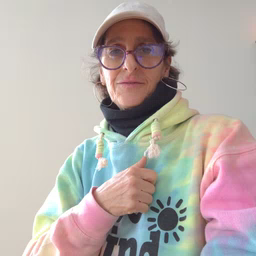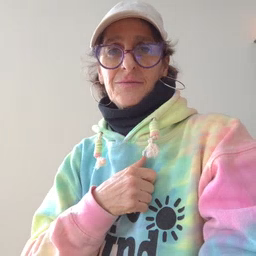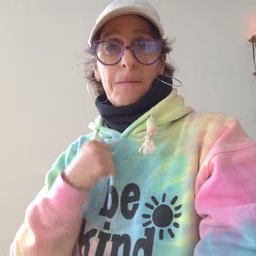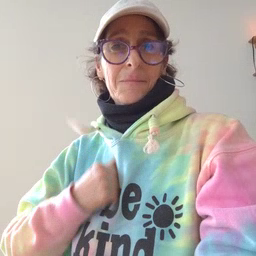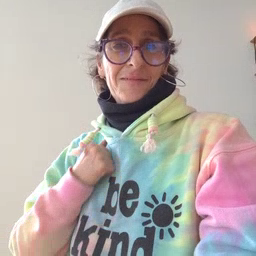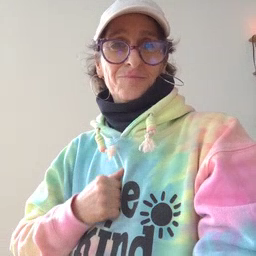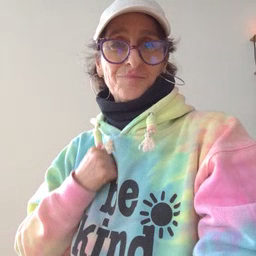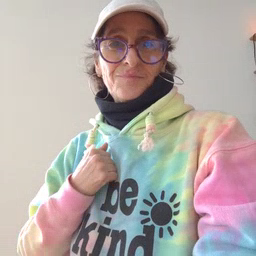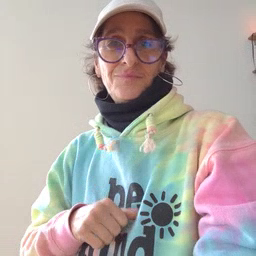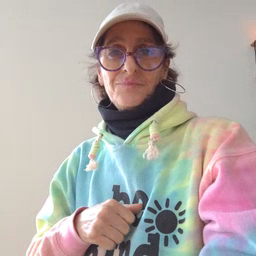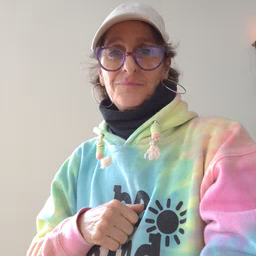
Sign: bath